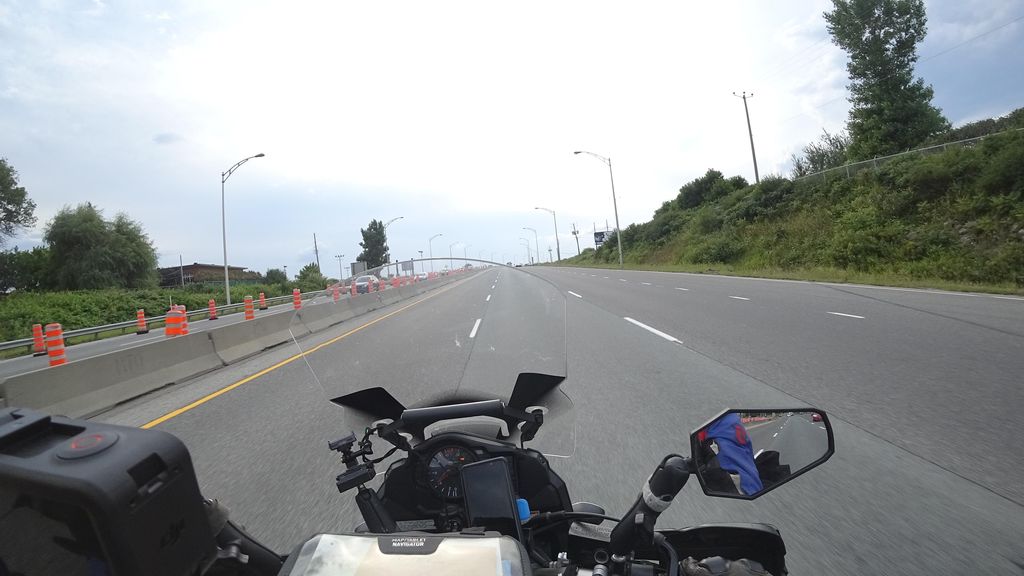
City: quebec_city